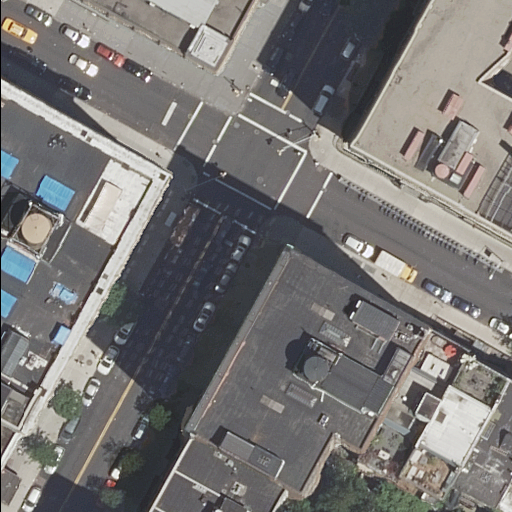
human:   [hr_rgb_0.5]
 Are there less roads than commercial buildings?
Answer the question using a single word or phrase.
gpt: no

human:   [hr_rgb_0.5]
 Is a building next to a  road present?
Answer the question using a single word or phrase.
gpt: yes

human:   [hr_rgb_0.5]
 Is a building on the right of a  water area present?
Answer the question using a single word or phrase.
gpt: no

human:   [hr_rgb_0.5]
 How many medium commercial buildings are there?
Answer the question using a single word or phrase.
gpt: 0

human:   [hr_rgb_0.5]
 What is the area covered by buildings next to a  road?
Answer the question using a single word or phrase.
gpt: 6357m2

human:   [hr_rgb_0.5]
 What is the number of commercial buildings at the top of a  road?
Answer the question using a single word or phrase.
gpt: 0

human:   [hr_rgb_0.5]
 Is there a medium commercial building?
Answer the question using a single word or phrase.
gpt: no

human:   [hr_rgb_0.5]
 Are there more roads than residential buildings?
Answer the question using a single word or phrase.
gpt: no

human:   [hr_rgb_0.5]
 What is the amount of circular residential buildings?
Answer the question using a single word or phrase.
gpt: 0

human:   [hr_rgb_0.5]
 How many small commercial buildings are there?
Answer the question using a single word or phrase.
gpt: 0

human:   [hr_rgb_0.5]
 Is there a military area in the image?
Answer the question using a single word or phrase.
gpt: no

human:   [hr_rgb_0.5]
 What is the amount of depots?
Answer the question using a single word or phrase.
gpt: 0

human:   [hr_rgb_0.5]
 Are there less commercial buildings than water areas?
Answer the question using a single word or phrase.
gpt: no

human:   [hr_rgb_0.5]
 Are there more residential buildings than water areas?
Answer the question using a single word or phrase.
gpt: yes

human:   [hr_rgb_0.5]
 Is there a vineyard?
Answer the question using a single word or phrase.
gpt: no

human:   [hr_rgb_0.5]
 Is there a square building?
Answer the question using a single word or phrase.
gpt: no

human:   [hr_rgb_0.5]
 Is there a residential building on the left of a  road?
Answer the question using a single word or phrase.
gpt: yes

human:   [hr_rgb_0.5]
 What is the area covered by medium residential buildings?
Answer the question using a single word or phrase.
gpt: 284m2

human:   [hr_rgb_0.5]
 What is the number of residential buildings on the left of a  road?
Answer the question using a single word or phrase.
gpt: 2

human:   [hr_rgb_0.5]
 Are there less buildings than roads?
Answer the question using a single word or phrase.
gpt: no

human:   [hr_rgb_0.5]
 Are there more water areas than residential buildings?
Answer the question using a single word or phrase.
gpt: no

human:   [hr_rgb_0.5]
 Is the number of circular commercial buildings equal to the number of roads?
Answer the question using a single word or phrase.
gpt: no

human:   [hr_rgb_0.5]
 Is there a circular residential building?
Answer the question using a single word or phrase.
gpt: no

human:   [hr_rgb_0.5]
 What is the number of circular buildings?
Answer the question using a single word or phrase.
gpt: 0

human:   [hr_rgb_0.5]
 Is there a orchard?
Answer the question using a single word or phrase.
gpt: no

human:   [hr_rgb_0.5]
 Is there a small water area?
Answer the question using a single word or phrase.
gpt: no

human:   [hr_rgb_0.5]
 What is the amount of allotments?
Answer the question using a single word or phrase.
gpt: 0

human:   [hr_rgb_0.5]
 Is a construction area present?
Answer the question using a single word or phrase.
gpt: no

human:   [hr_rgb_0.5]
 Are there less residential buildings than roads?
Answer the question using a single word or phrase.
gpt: no

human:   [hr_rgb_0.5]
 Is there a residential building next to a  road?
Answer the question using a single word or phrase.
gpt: yes

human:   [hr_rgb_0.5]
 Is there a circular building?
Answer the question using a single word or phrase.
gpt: no

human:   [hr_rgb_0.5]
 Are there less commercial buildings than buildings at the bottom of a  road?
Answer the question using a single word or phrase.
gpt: yes

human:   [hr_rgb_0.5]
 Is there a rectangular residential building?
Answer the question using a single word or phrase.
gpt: yes

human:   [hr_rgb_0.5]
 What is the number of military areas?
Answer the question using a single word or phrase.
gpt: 0

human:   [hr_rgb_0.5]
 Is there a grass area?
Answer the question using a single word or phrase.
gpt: no

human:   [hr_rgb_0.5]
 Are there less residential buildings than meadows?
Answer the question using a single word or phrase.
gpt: no